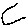
Label: hexagon